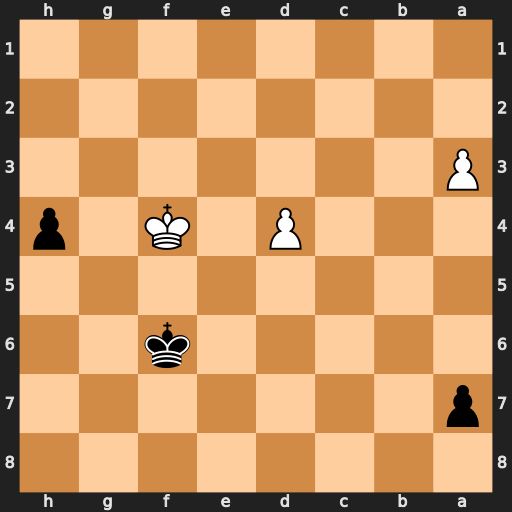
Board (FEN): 8/p7/5k2/8/3P1K1p/P7/8/8
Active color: b
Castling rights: -
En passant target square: -
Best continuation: Ke6 Kg4 Kd5 a4 Kxd4